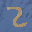
Label: 2